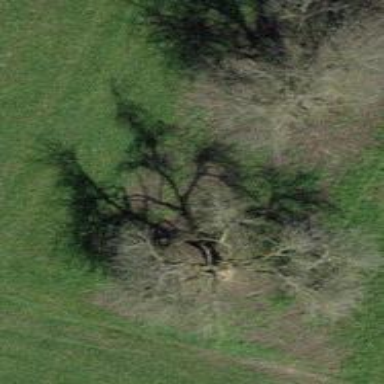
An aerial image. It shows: Landmark tree with broadleaved leaves.